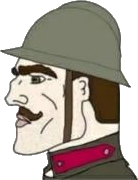
Label: 4_Yes_Chad